Question: I have a Rails app using Fullcalendar. It has a modal for entering labor hours. The modal shows up fine and if you enter data, it gets added to the database.
But, the modal won't close. Even the Cancel button and the X in the top right corner of the modal don't work.
I get an 'Uncaught jQuery.event.remove' in the browser Console. See attached pic.
I have very similar code working in another application. I've looked and looked for differences that would cause this - to no avail.
The statement not working is '$(this).dialog "close"'. But, like I said, that statement works fine in another application using Fullcalendar.
I'm just not sure where to look.
How do I chase down the uncaught error?
(I feel like it some other javascript (not Fullcalendar) that's causing the error.)
Here is the coffeescript where the buttons are created:
'''
$("#dialog-form").dialog
autoOpen: true
height: 450
width: 400
modal: true
buttons:
"Create Labor": ->
$.create "/events/",
event:
workorder_id: workorder.val(),
actcode_id: actcode.val(),
title: title.val(),
description: description.val(),
hours: hours.val(),
starts_at: "" + start,
ends_at: "" + end,
all_day: allDay,
maxsynch: "N",
employee_id: $('#calendar').data('employeeid'),
overtime: "TRUE" if $("#overtime").is(":checked")
complete: ->
$('#calendar').fullCalendar('refetchEvents')
$(this).dialog "close"
$('#calendar').fullCalendar('refetchEvents')
$("#workorder_id").val("")
$("#title").val("")
$("#hours").val("")
$("#description").val("")
Cancel: ->
$(this).dialog "close"
'''
This is a screenshot:

Thanks for the help!
UDPATE
With the dialog displaying, I typed the following into the browser console:
'''
$(this).dialog("close")
'''
And got this message:
'''
Error: cannot call methods on dialog prior to initialization; attempted to call method 'close'
'''
And the following did nothing:
'''
$("#dialog-form").dialog("close")
'''
UPDATE2
This worked to close the modal:
'''
$('.ui-dialog').remove()
'''
But, the page is left grey and not working.
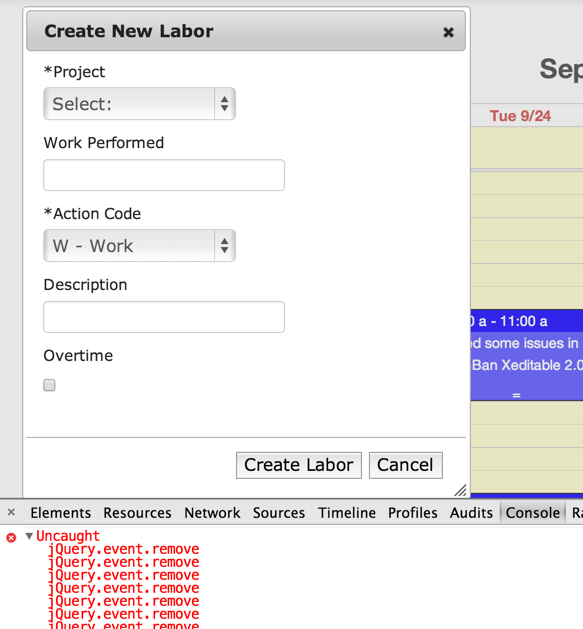
Answer: I finally figured it out - kind of.
I switched from 'gem bootstrap-sass' to 'gem twitter-bootstrap-rails'.
The problem went away.